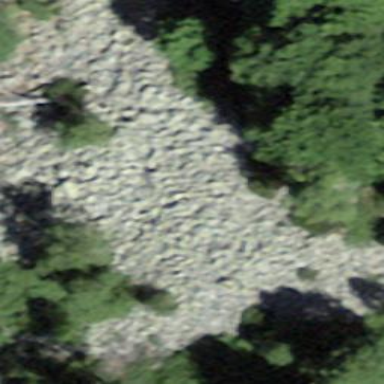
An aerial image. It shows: Scree landscape.